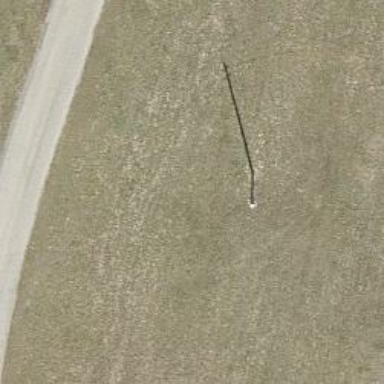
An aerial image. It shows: Minor power line.